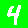
Digit: 4